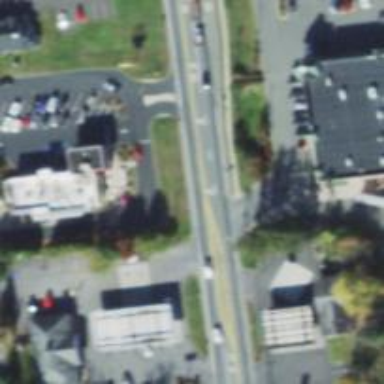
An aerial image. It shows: Dash road marking.